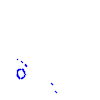
Particle: proton